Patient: sex F, age 61
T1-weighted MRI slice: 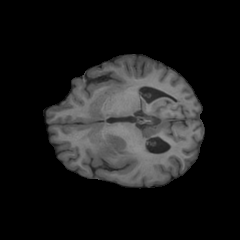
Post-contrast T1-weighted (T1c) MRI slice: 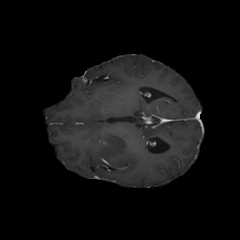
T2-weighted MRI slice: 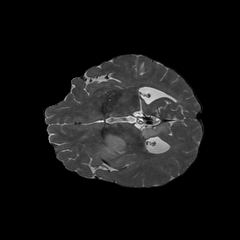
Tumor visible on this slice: yes
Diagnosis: Astrocytoma, IDH-wildtype
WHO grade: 2